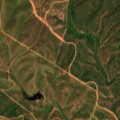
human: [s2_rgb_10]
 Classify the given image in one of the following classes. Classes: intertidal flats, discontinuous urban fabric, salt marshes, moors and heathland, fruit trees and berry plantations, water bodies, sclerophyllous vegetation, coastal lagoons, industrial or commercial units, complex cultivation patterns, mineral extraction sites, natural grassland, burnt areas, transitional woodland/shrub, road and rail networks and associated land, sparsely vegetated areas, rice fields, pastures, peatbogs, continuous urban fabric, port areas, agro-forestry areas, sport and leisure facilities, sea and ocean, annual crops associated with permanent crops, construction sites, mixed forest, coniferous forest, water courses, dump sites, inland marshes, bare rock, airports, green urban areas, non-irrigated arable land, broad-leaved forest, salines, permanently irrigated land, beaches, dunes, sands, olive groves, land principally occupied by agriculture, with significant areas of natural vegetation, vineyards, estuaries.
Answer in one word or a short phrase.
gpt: continuous urban fabric